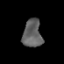
Tissue: prostate
Cell type: T cells
Senescence score: 0.3605
Nuclear area (px): 529
Mean DAPI intensity: 96.117